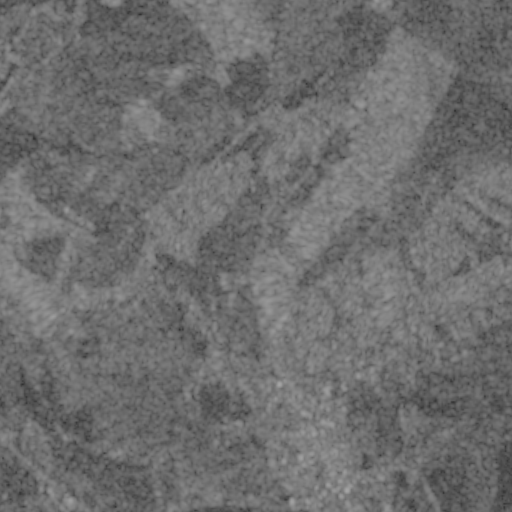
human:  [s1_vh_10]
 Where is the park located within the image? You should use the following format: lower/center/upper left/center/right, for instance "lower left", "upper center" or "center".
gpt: The park is located in the lower center of the image.
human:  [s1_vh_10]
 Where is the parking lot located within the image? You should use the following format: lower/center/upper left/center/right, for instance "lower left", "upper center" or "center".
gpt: The parking lot is located in the lower center of the image.
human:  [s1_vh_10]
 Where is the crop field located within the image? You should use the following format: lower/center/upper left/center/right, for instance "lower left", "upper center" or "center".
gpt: There is no crop field in the image.

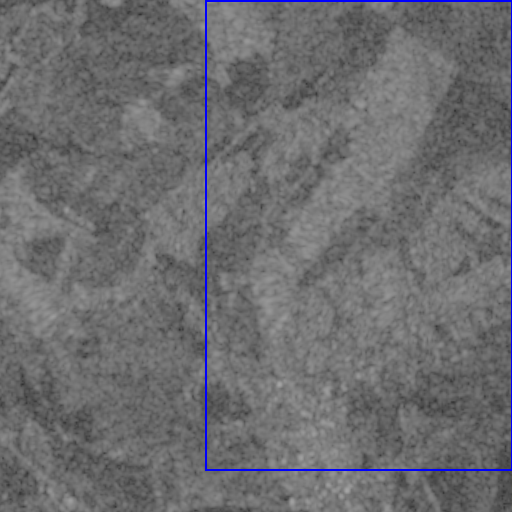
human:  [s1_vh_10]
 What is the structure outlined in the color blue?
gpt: The structure outlined in blue is a crop field.
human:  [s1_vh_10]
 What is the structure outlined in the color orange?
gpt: There is no orange outline.